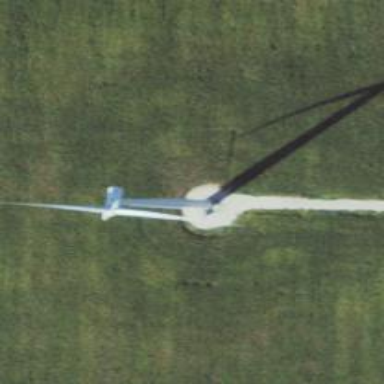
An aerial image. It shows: Wind generator powered by horizontal-axis wind turbine.